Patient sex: M
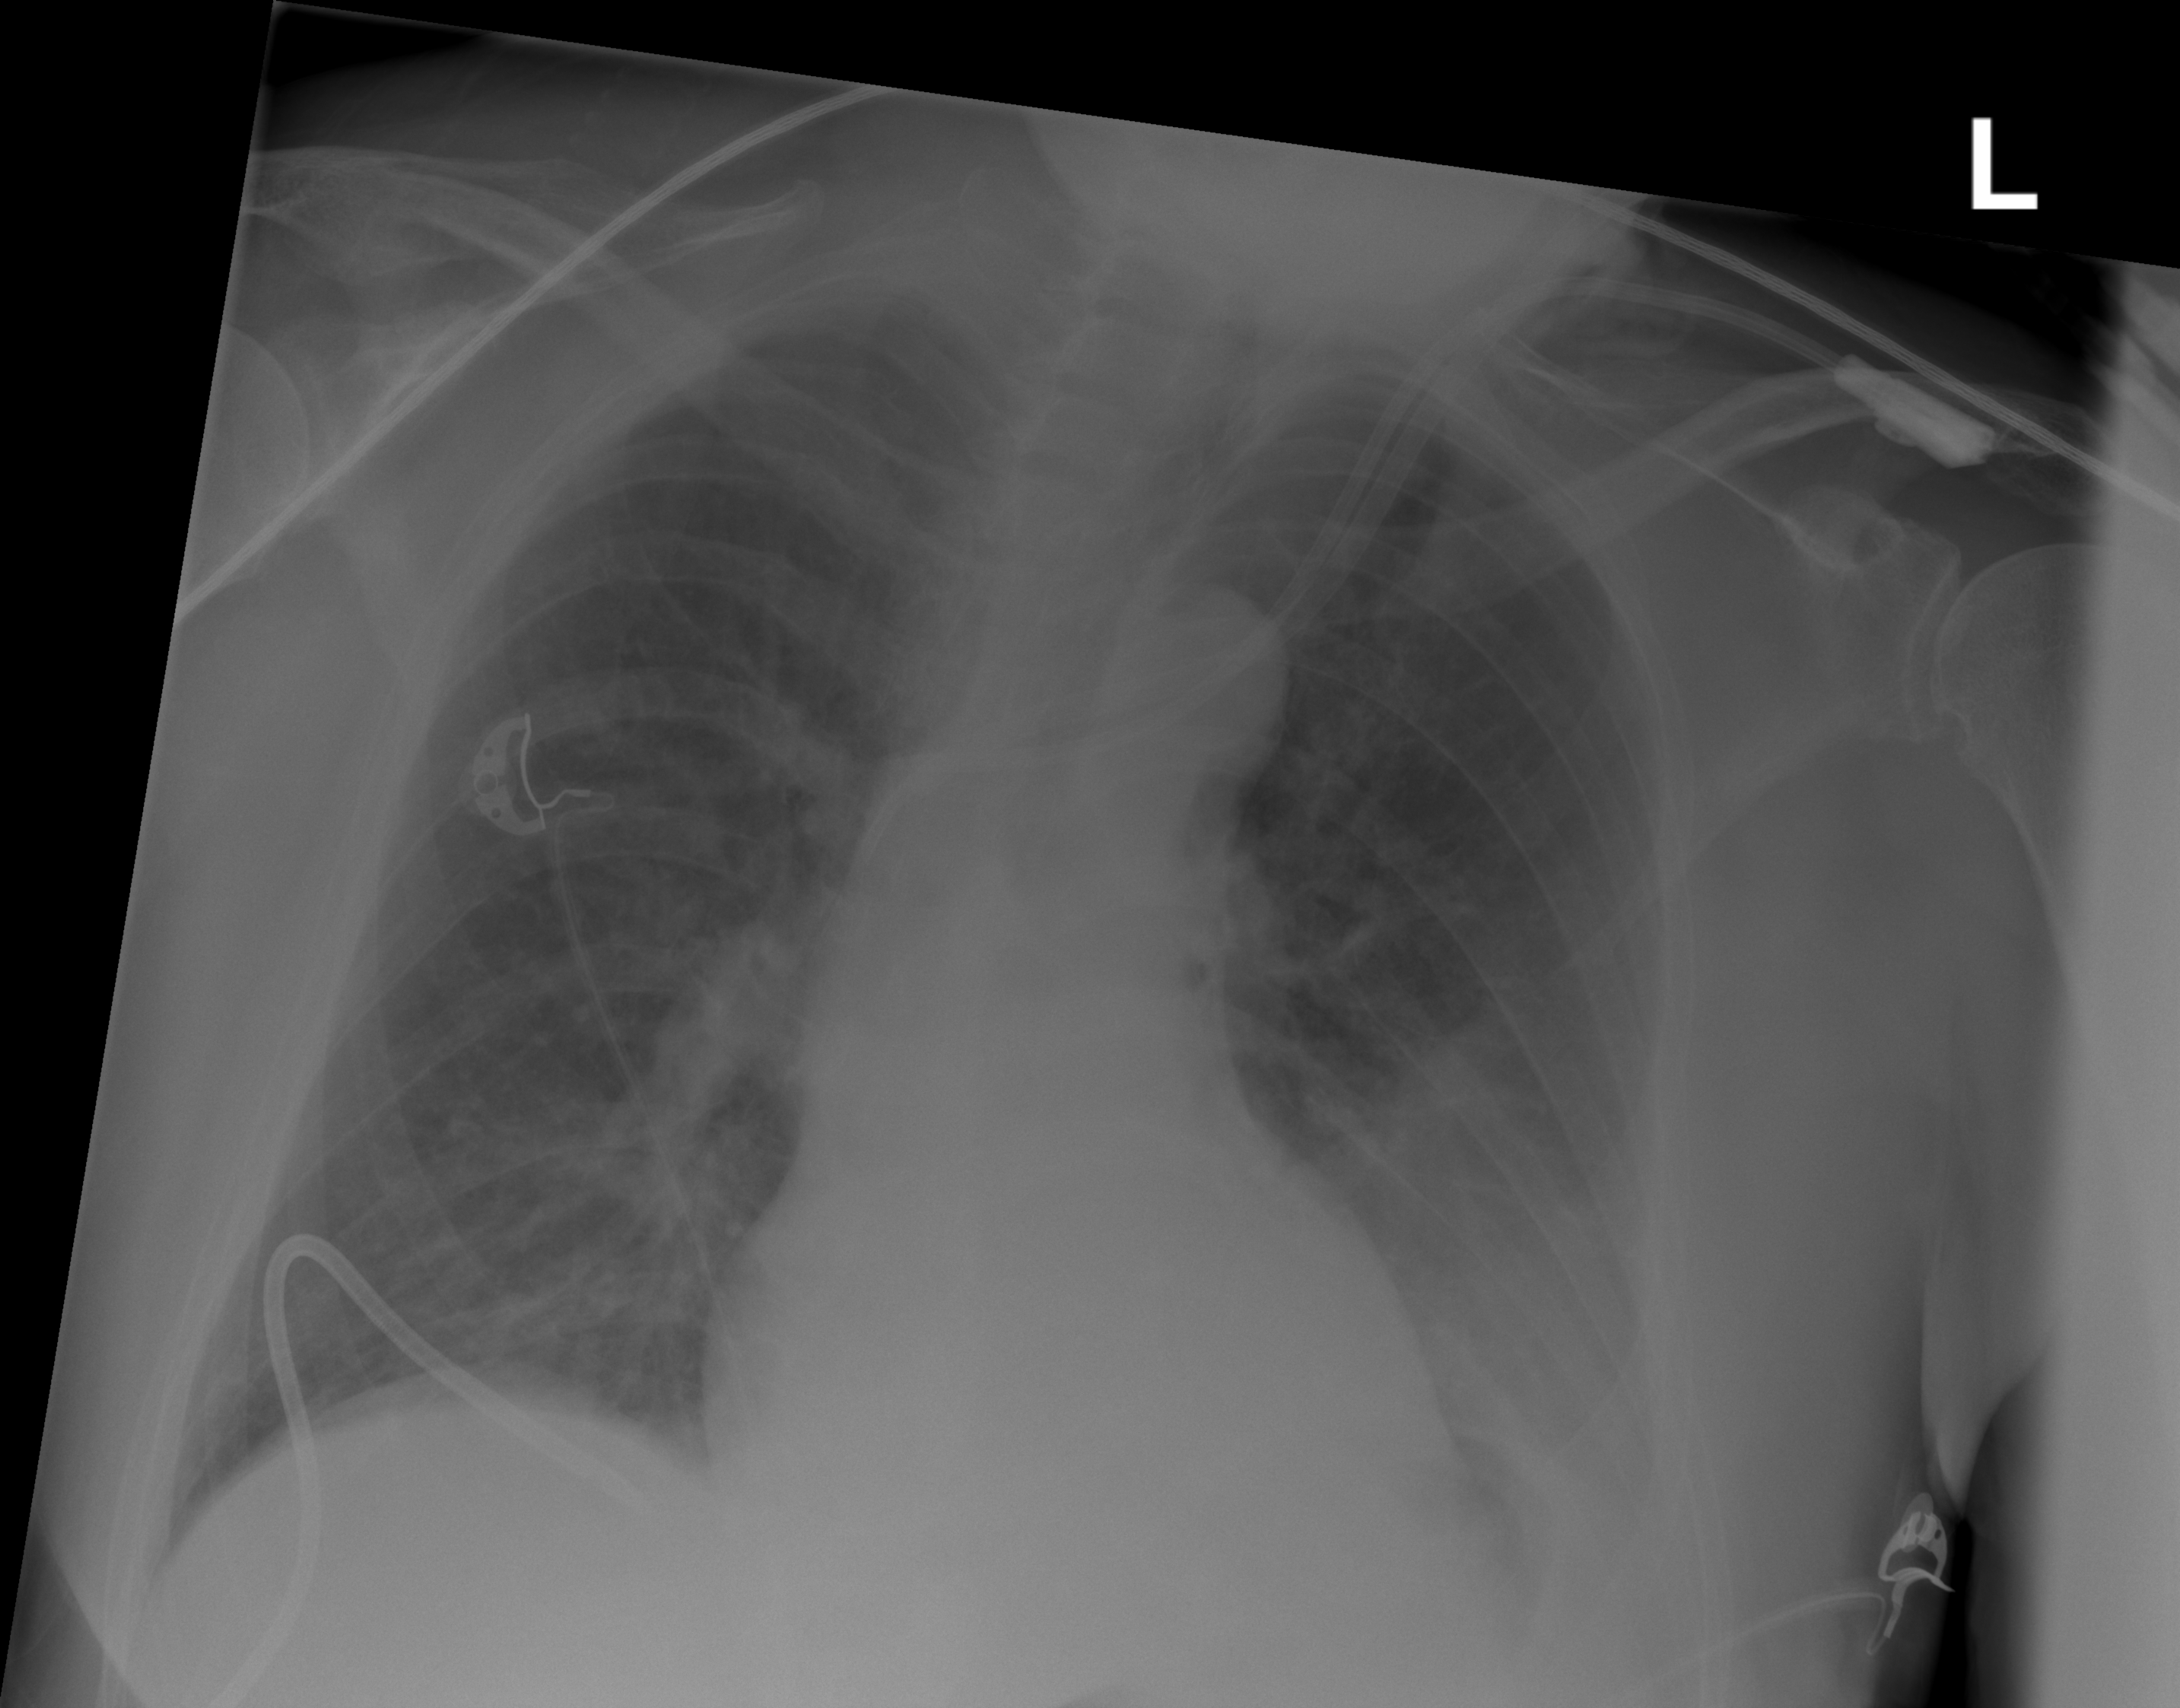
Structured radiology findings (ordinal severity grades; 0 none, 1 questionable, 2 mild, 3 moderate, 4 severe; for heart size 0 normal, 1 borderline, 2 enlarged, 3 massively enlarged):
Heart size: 1
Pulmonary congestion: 2
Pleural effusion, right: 0
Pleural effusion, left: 3
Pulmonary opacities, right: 0
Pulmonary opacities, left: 2
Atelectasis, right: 0
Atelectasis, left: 2